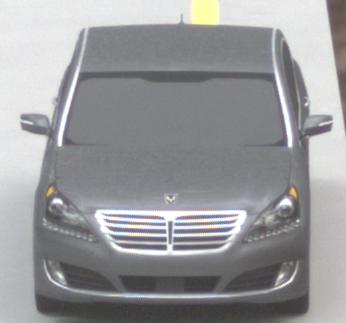
Make: Hyundai
Model: Equus
Detailed model: Gen. 2 VI
Model produced from: 2009
Model produced until: 2016
Doors: 4
Color: gray
Road condition: dry road
Daytime: sunrise or sunset
Contrast: medium contrast